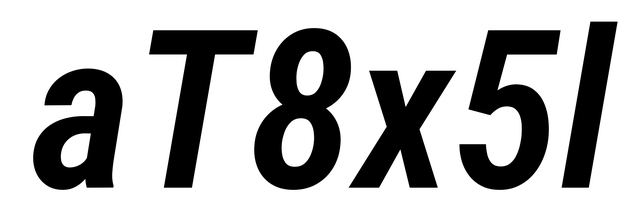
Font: Roboto-Italic_Condensed_SemiBold_Italic